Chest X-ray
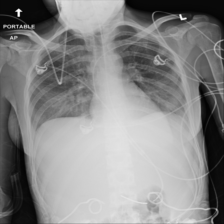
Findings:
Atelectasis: negative
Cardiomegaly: negative
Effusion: negative
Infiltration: negative
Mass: negative
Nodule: negative
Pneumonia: negative
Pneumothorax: negative
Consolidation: negative
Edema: negative
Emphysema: negative
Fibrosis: negative
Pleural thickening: negative
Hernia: negative